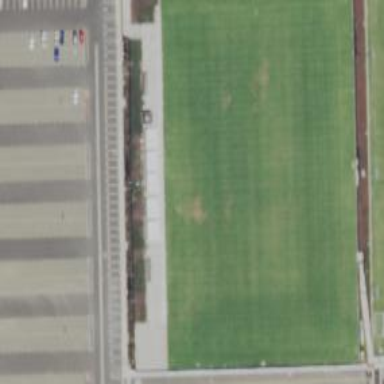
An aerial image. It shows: Soccer pitch with grass surface for leisure and sports.